Question: How to show icon on those word where i hover.
<URL>
, currently if i mouse over on child '<li>' then parent '<ul>' icon is also showing...
## What i want is:
If i mouse-over on any row then only 1 & corresponding icon should show, it should not show parent icon.
Please see the <URL>.
Please help! Is it possible to solve with Jquery?

'''
#project-div-id ul li { list-style: circle ; margin-top: 2px; width: 175px; }
#project-div-id ul li img {list-style: circle ; display: none; }
#project-div-id ul li:hover img { display: inline; float: right; }
.add_btn,.del_btn,.edit_btn{
padding-left: 10px; }
'''
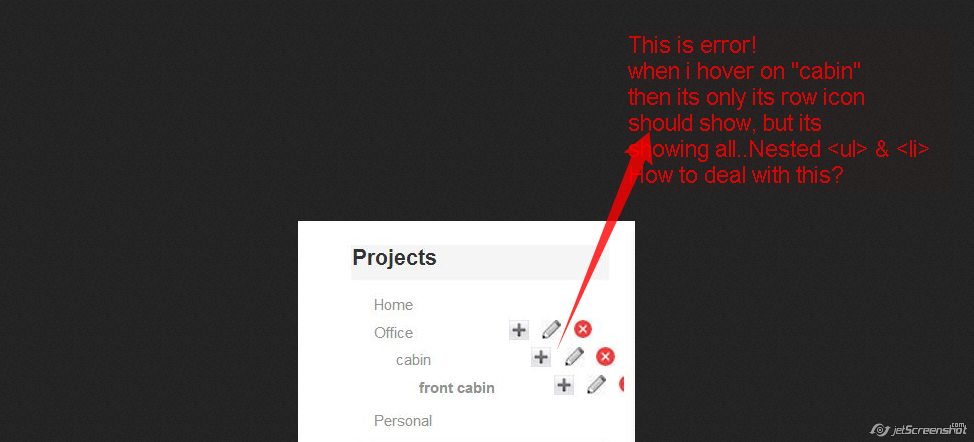
Answer: The trick is in the '>', 'li > img' selects only direct children that are img's:
'''
ul img{
display: none;
}
li:hover >img{
display: inlineblock
}
<ul>
<li>text 1 <img src="img.jpg" alt="img1" /></li>
<li>text 2 <img src="img.jpg" alt="img2" /></li>
<li>text 3 <img src="img.jpg" alt="img3" /></li>
<li>
<ul>
<li> 4 1 <img src="img.jpg" alt="img41" />
<li> 4 2 <img src="img.jpg" alt="img42" />
<li> 4 3 <img src="img.jpg" alt="img43" />
</ul>
</li>
</ul>
'''
In this example, on hover on li 4->li 1:
'li:hover img' selects all img's anywhere in this li (or it's children, etc)
'li:hover > img' selects all img's that are direct descendants , not the ones deeper, like a new ul/li.